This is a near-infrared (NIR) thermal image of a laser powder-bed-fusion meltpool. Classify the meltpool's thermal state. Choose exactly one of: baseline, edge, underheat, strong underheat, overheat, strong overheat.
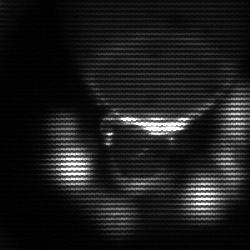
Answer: edge